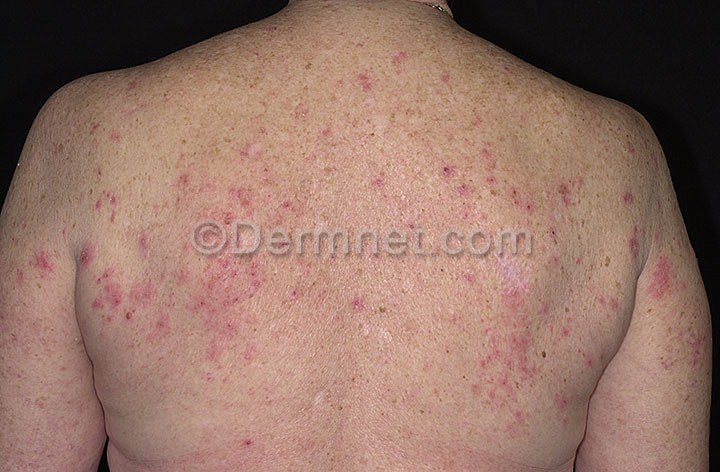
Disease: Eczema Photos